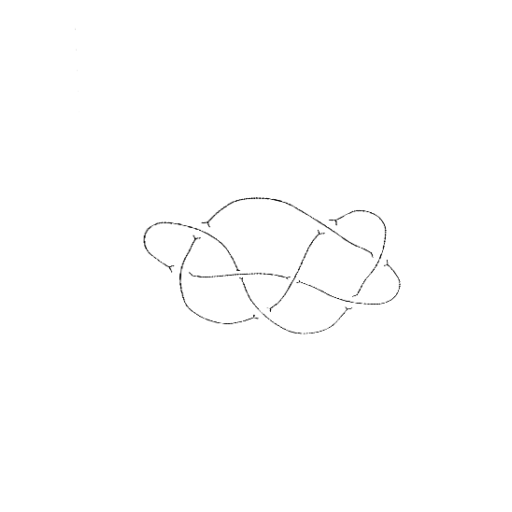
Crossing number: 8